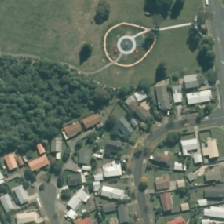
Land cover: urban_parkland